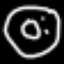
Label: donut